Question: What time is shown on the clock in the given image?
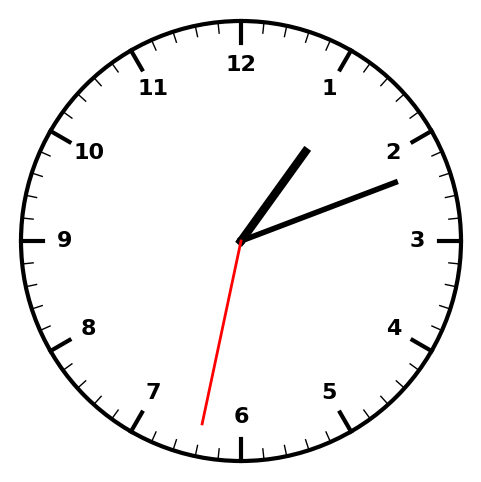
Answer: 01:11:32